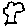
Label: tree